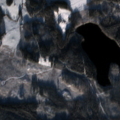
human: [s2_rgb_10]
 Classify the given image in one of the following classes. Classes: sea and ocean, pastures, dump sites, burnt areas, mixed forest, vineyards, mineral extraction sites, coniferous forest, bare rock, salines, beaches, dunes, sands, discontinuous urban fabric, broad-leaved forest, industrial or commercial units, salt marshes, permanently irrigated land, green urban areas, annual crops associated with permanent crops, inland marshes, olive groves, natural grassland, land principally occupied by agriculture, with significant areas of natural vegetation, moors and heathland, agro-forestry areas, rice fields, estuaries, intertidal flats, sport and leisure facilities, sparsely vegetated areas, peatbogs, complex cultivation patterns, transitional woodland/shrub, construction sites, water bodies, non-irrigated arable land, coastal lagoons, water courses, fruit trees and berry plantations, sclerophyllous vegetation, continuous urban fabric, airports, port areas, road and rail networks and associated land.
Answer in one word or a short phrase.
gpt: non-irrigated arable land, mixed forest, transitional woodland/shrub, water bodies